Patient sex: M
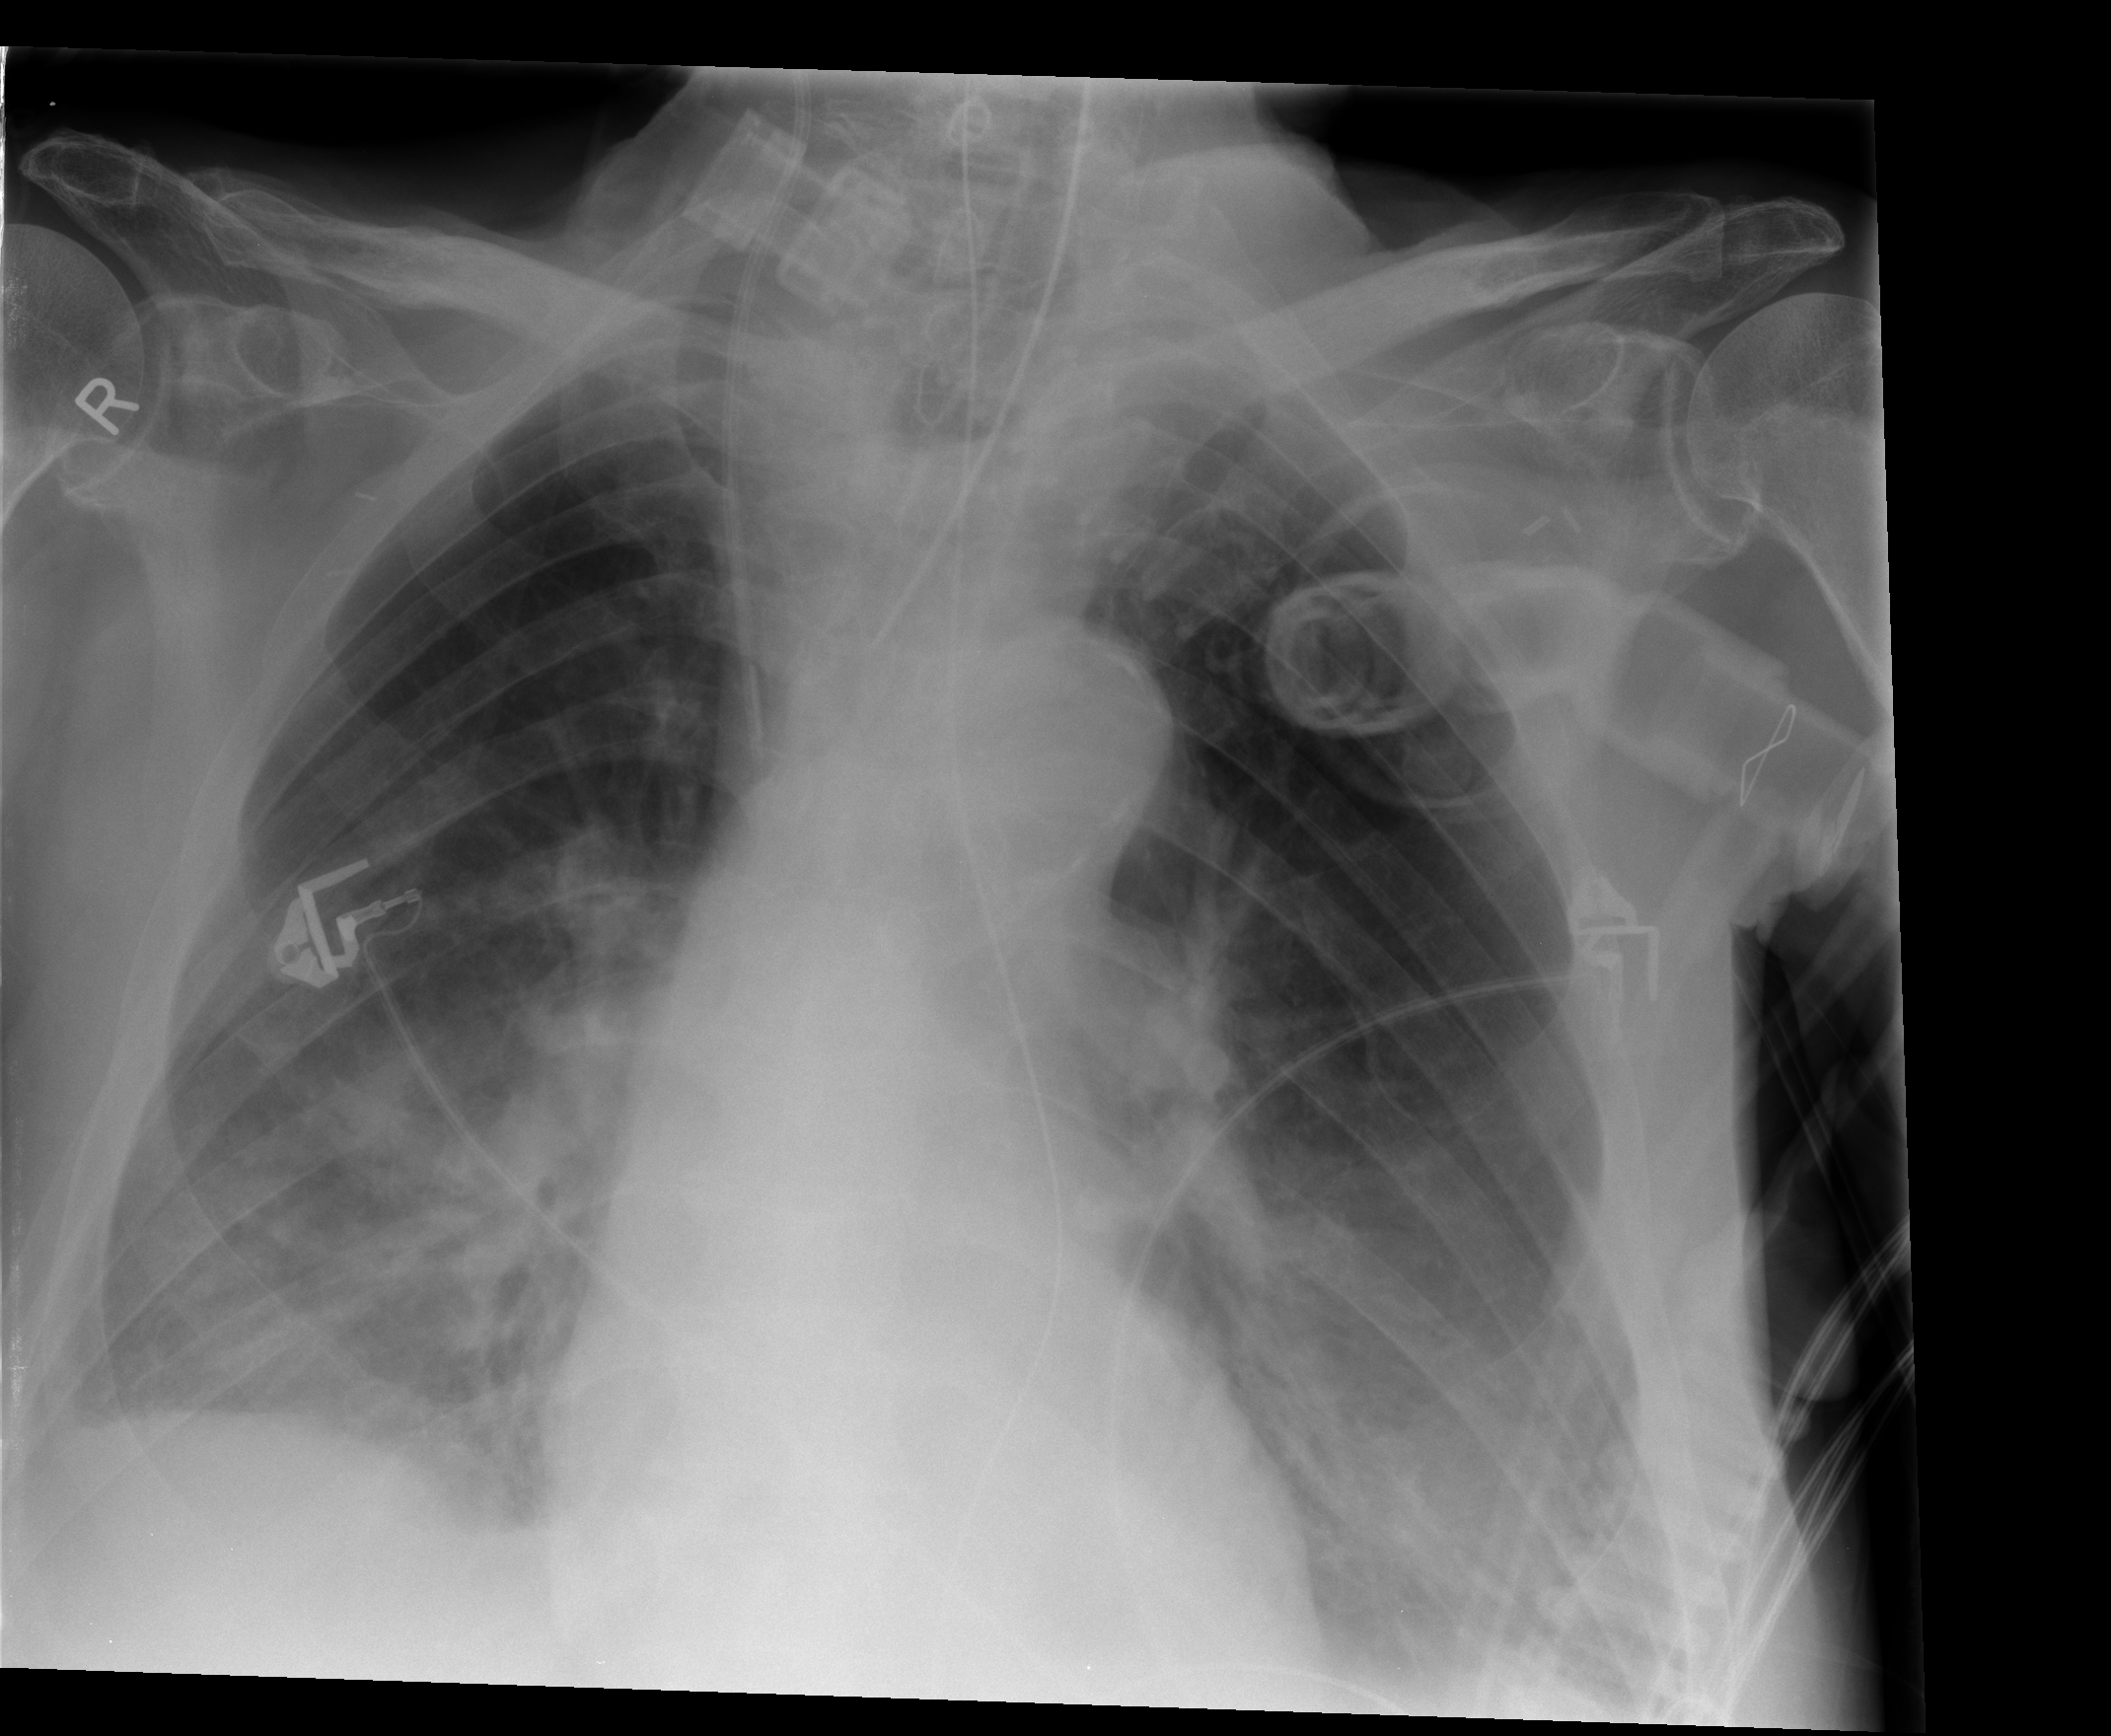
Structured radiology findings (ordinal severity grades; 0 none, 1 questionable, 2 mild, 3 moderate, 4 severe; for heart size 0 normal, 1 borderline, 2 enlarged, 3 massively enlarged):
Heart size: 0
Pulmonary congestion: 2
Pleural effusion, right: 2
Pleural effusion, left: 2
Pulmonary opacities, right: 1
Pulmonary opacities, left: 0
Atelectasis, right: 2
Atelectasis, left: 2